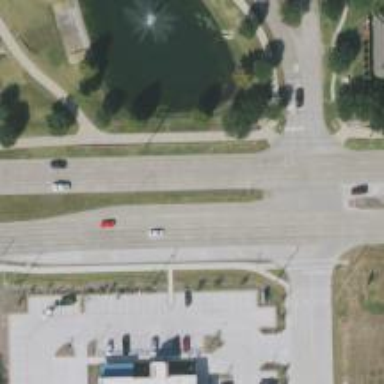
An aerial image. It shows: Secondary road with separate sidewalks.